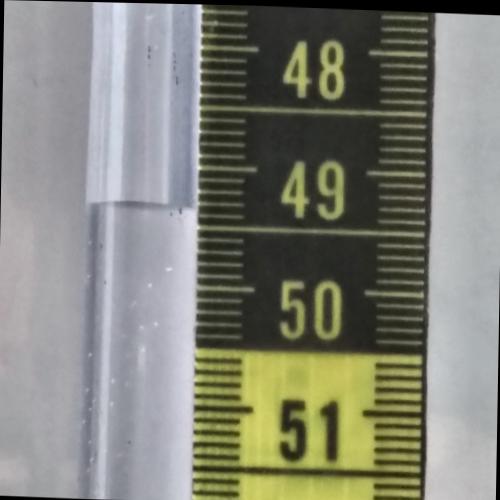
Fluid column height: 49.4 cm